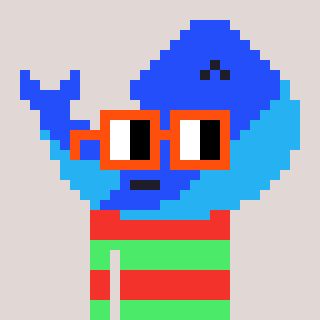
a pixel art character with square orange glasses, a whale-shaped head and a teal-colored body on a warm background